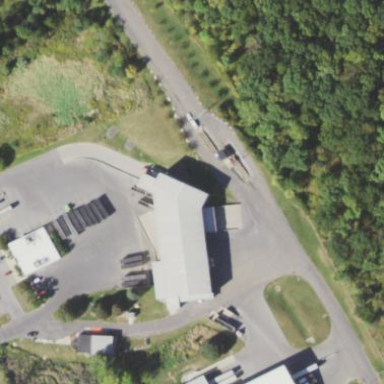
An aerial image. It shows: Building that serves as recycling center.